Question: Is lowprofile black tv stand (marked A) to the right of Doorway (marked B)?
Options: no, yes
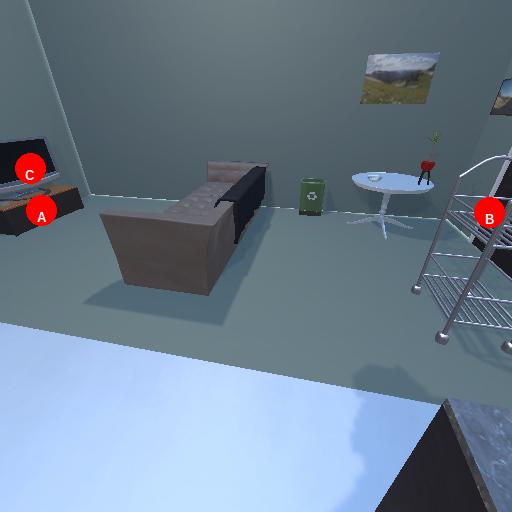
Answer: no